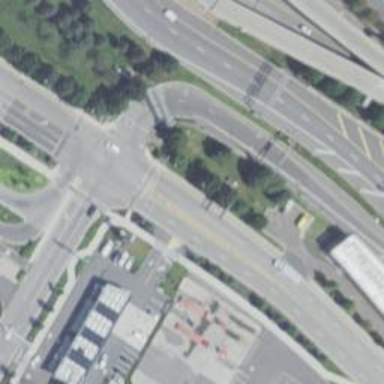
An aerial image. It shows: Marked crossing on the road.